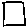
Label: square